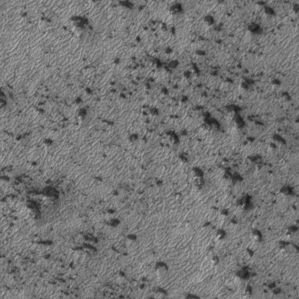
Label: frost